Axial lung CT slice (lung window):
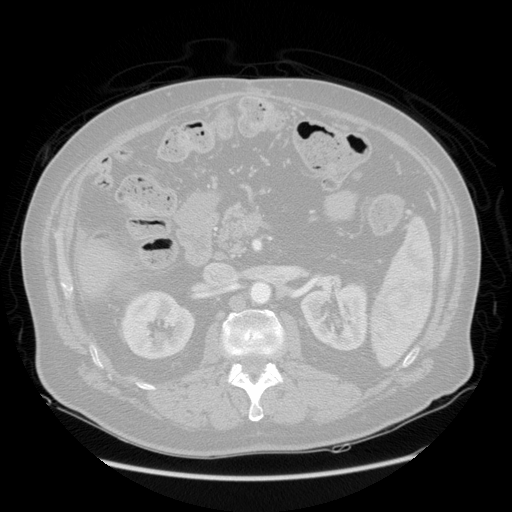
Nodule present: no